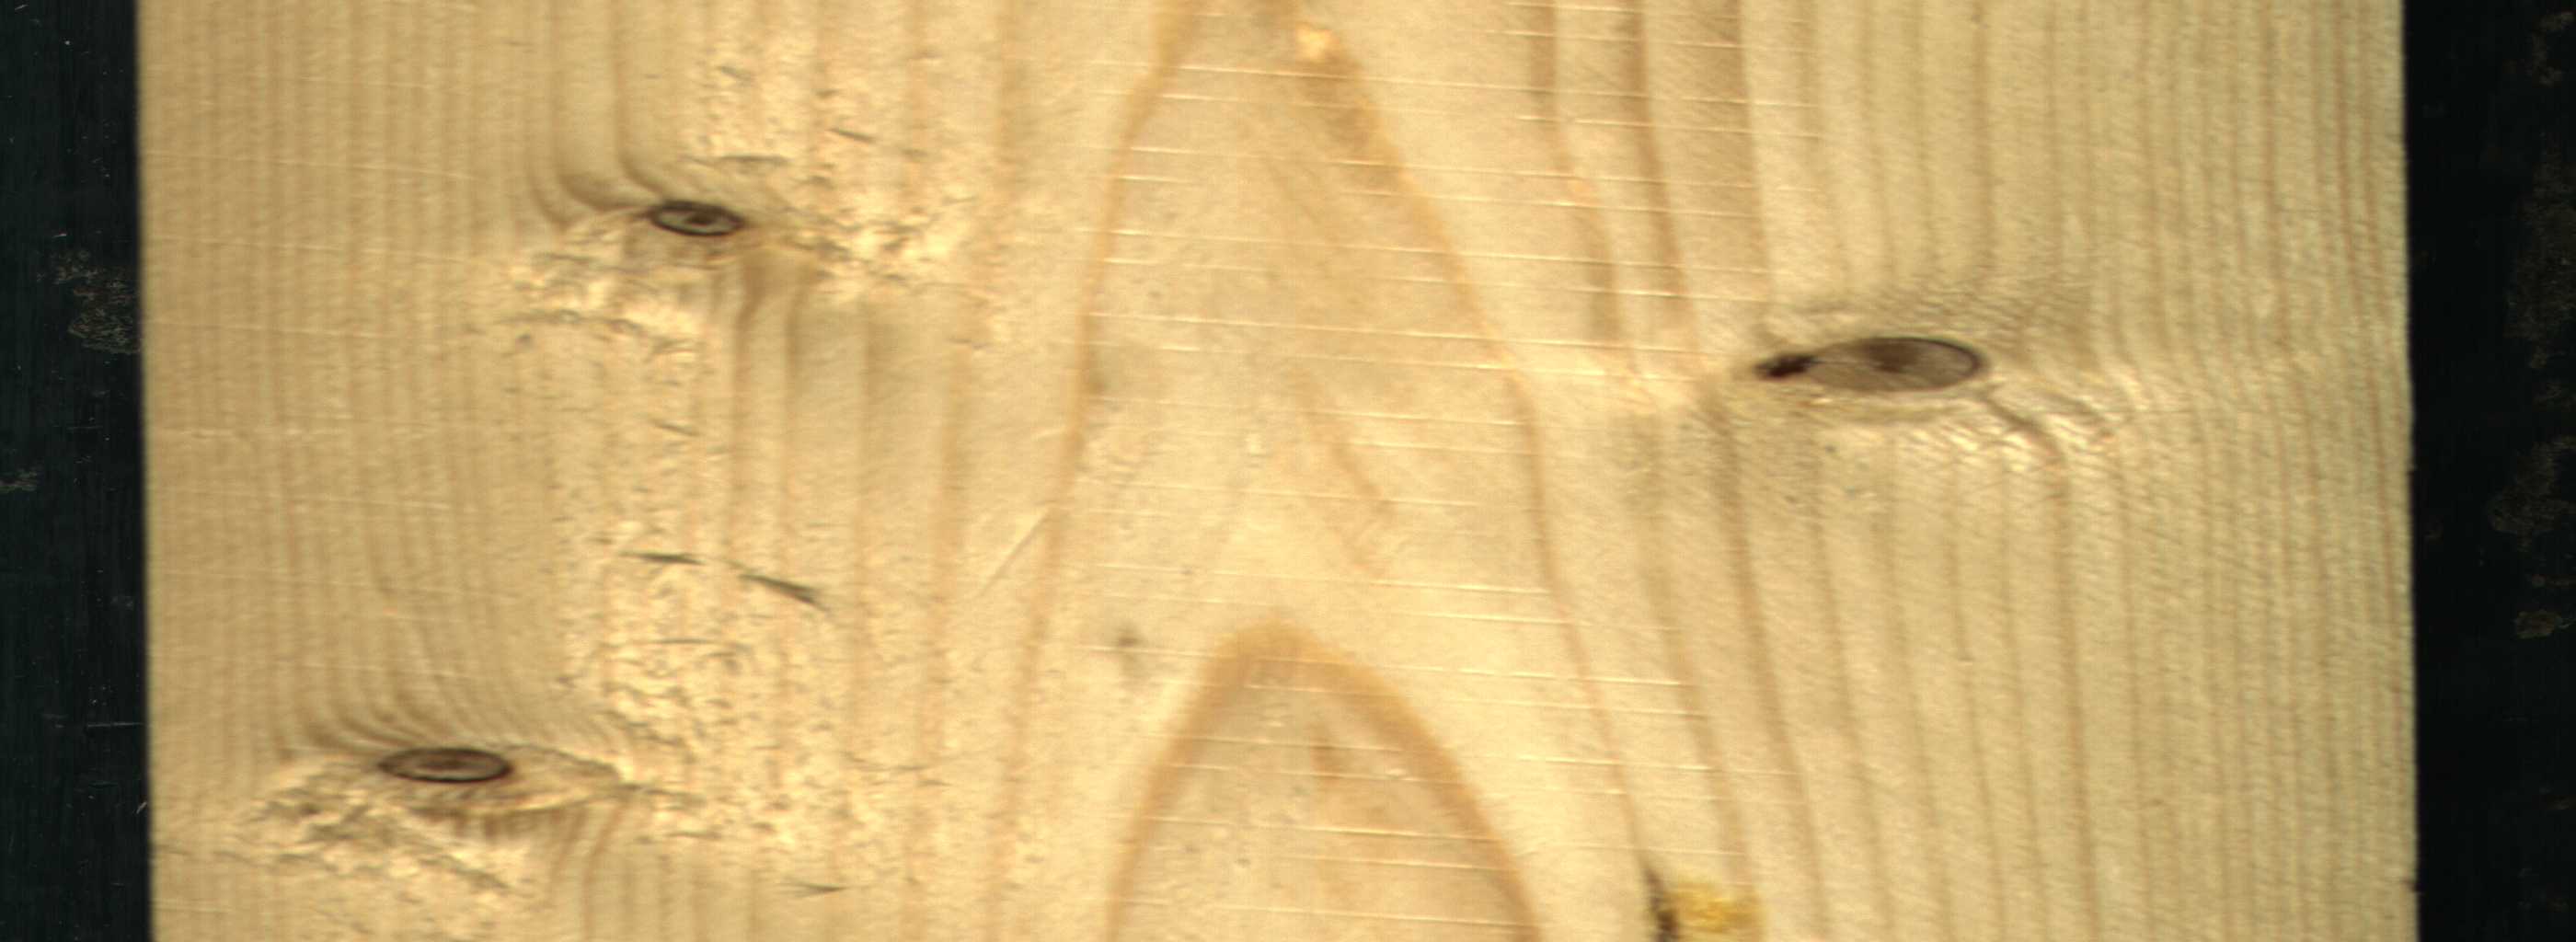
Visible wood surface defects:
resin
Dead_Knot
Dead_Knot
Dead_Knot